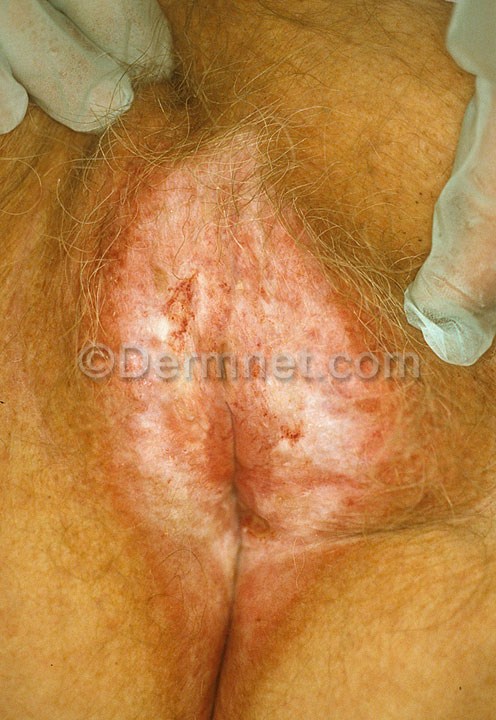
Disease: Psoriasis pictures Lichen Planus and related diseases